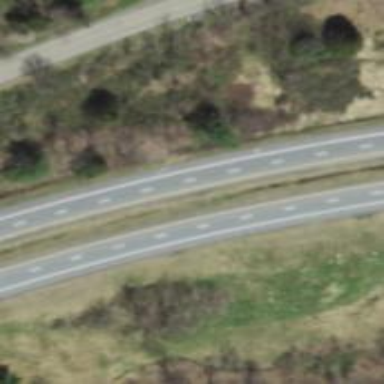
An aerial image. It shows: Asphalt motorway.